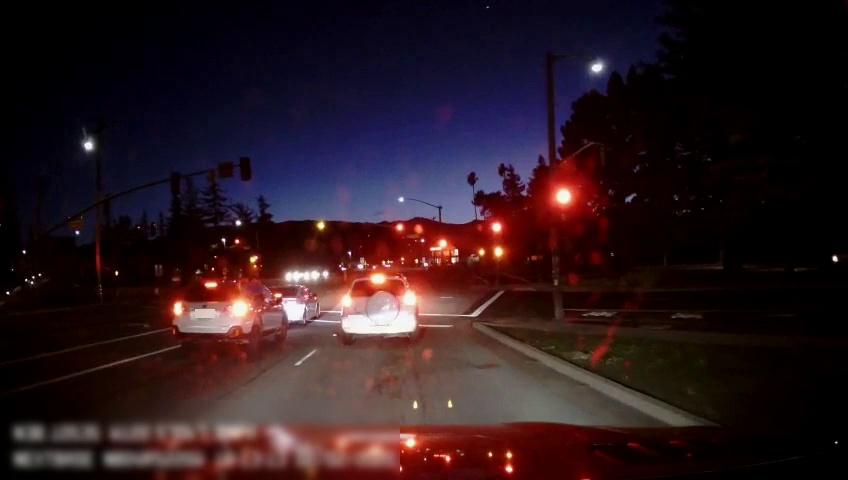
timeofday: Night
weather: Other
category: Drivable Space
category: Vehicles | SUV
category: Vehicles | SUV
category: Vehicles | Car
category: Vehicles | SUV
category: Vehicles | SUV
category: Vehicles | SUV
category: Lanes | Current Lane
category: Lanes | Alternate Lane
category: Lanes | Alternate Lane
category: Lanes | Alternate Lane
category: Lanes | Alternate Lane
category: Traffic | Lights
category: Traffic | Lights
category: Traffic | Lights
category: Traffic | Lights
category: Traffic | Lights
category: Traffic | Lights
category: Traffic | Lights
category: Traffic | Lights
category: Traffic | Lights